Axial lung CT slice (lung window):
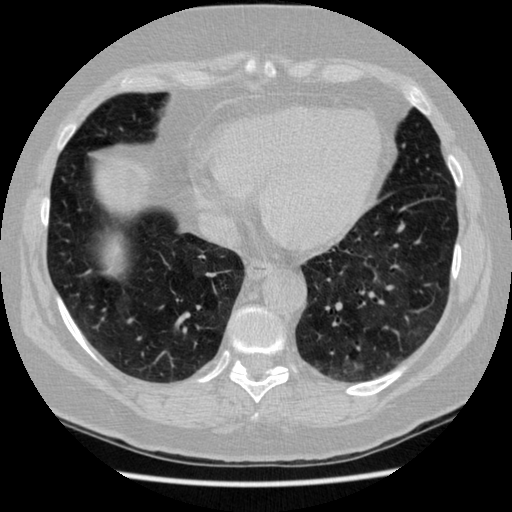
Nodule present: no